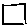
Label: square